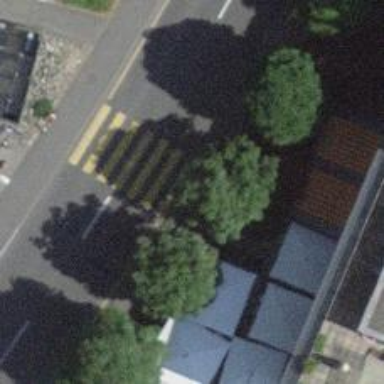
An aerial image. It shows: Kerb serving as barrier.